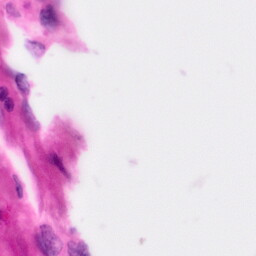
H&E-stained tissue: Pancreatic